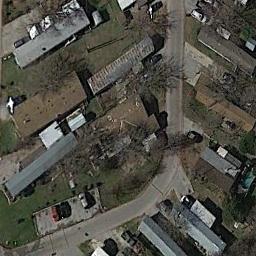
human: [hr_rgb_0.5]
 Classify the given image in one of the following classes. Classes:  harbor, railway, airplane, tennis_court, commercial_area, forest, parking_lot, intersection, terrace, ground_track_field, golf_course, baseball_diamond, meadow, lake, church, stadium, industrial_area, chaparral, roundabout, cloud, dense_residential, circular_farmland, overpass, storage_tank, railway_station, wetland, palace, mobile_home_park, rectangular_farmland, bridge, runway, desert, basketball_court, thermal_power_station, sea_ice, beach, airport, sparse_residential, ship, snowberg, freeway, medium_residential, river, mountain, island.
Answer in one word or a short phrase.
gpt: mobile_home_park